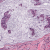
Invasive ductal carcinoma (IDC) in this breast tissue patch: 1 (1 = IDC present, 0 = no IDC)